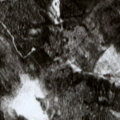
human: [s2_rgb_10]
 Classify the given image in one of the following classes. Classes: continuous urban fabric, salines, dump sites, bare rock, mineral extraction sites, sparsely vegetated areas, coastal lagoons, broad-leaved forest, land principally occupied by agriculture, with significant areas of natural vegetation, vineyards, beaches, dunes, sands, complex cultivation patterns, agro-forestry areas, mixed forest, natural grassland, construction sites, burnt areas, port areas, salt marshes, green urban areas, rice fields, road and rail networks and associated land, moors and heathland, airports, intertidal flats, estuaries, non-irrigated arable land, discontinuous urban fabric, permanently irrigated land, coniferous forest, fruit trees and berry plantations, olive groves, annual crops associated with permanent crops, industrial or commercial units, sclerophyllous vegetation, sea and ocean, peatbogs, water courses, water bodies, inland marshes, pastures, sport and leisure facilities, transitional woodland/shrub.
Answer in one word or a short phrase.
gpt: coniferous forest, peatbogs